Question: I noticed that (for example) when searching on Kickstarter it applies 'utf8=[Unicode character]' to the query string, like the following:

Is it some fancy way of detecting whether the client supports UTF-8? Never came across this trick before.
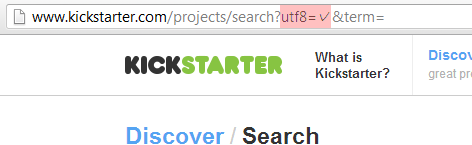
Answer: That parameter could be added to force older browsers (IE 6/7) to encode url parameters as unicode.